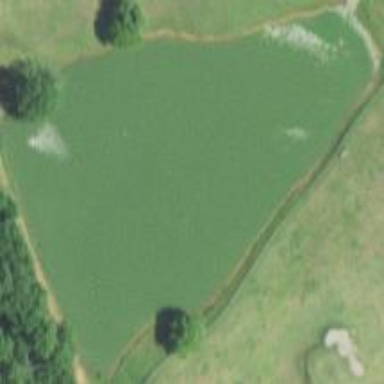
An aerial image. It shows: Water hazard in golf course. The hazard is natural water feature.